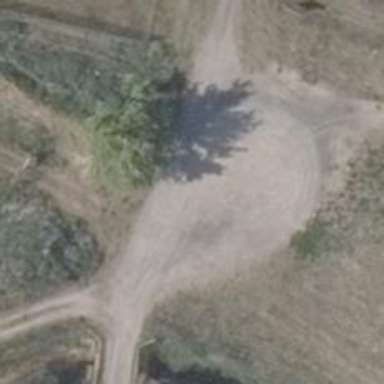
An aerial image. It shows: Turning circle on the road.